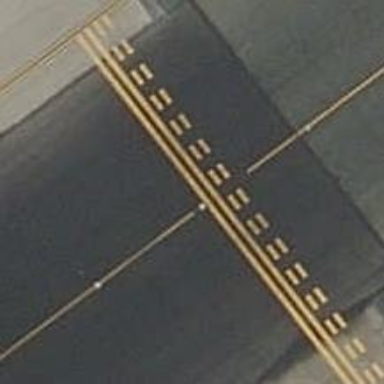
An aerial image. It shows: Runway holding position.